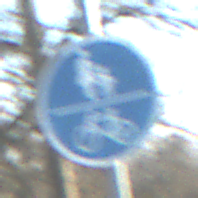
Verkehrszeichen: GemeinsamerGehUndRadweg
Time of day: MorningAfternoon
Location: Outdoor (Nature)
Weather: Clear
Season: NotSpecified
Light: Natural